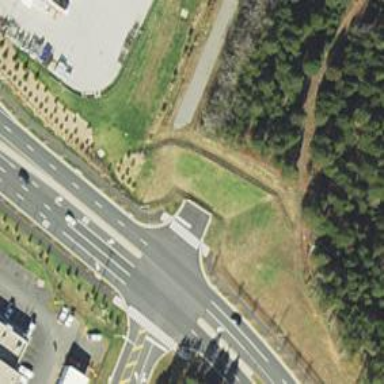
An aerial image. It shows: Uncontrolled zebra crossing on the road.